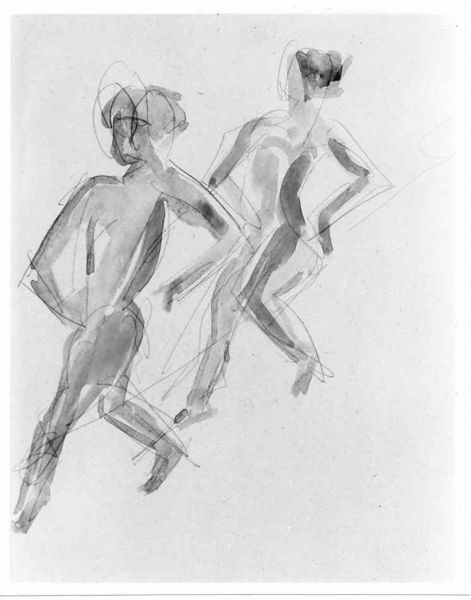
Titel: Zwei Tanzende
Künstler: Ernst Ludwig Kirchner
Standort: Karlsruhe
Institution: Staatliche Kunsthalle Karlsruhe
Schlagwörter: hands, people, women, face, female, figures, girls, gray, grey, hair, nose, woman, two, hand, frau, man, head, eyes, feet, drawing, paper, black and white, shadow, line, sketch, walking, couple, pair, movement, step, abstract, person, mann, arms, pose, shoulder, draft, walk, watercolor, art, hips, study, pencil, legs, lines, motion, figure, aquarell, chalk, wash, paint, perspektive, dance, dancing, standing, body, females, bodies, heads, shape, leg, entwurf, skizze, studie, move, dimension, bewegung, schwarz-weiß, akimbo, transparent, waist, bleistiftzeichnung, grils, 20. jahrhundert, er, darwing, zwei personen, belley, female figures, belistift, 20. jarhundert, walkking